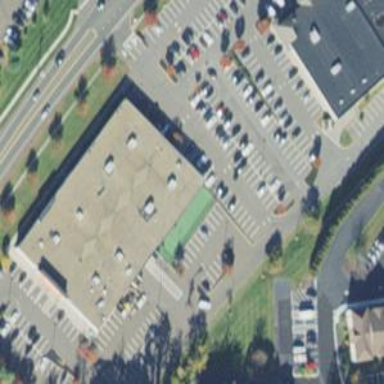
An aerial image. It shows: Fitness center located in leisure land.